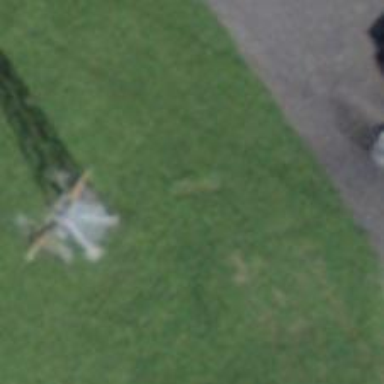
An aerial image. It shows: Pylon used for aerialway.